Question: I'm new to Xcode and Objective C coding, and I already have a little problem.
So I have a mainview with a button. When I press the button a table is showing. (the table is another tableViewController)
When I press an item on the table, There should be shown another view (on my main window).
I know when you try to add a subview you use it like this:
'''
[self.view addSubview:thisistheController.view];
'''
But when I use the table, the new view is shown in the table and not on my mainview but on my table.
like this:

When I try this:
'''
[MainviewController.view addSubview:thisistheController.view];
'''
i don't get any errors, or warnings. but the view isn't shown on my main window.
I also tried to use:
'''
[self.parentController.view addSubview:thisistheController.view];
'''
But here I get the same problem.
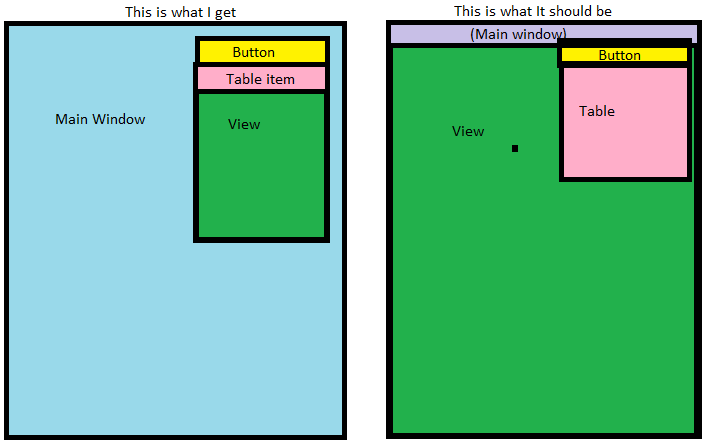
Answer: try...
'''
[self.view.superview addSubview:thisisthecontroller.view]
'''